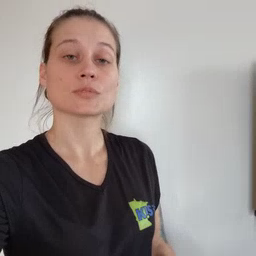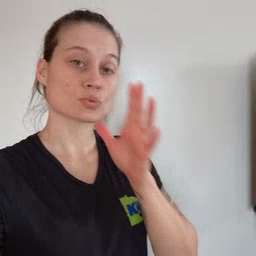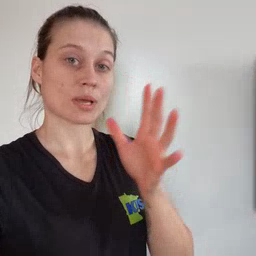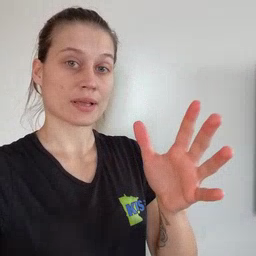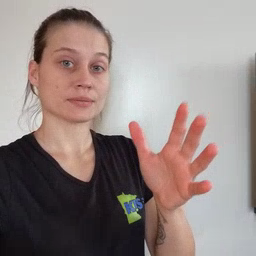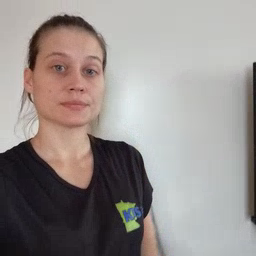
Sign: grandma